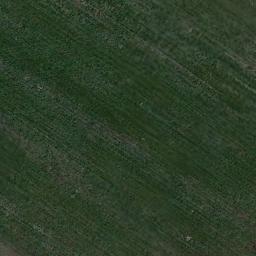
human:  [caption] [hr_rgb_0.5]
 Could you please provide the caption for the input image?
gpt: This meadow has dense grasses and a striped texture .

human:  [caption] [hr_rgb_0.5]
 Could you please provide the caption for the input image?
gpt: The meadow is dense but uneven .

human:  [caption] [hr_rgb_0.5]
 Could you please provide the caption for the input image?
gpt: The meadow is consist of green farmland .

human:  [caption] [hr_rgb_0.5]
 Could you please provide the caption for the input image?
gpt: There is a straight road and a winding path by the grass .

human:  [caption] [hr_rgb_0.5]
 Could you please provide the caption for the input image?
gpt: A green and smooth meadow with some stripes .